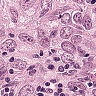
Metastatic tissue present: yes